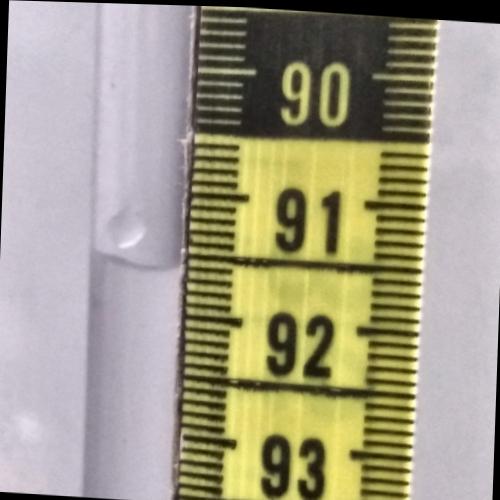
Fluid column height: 91.6 cm